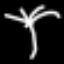
Label: palm tree